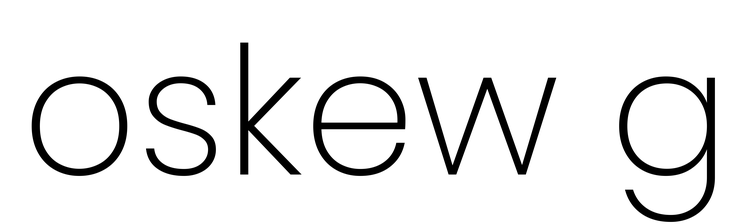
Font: Poppins-ExtraLight